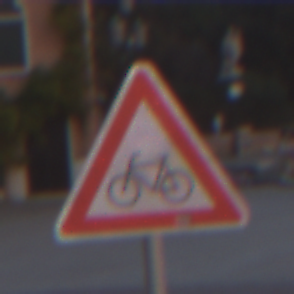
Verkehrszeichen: RadverkehrRechts
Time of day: SunriseSunset
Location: Outdoor (Urban)
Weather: Clear
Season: NotSpecified
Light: Natural